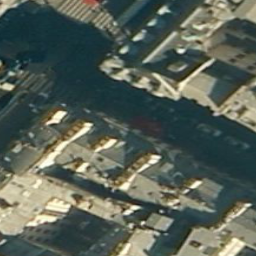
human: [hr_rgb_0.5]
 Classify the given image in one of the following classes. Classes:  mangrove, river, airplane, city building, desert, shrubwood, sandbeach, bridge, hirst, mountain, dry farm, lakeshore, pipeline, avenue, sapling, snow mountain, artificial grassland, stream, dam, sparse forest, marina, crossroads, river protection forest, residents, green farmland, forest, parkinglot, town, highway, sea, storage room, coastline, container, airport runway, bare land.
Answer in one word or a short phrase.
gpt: city building